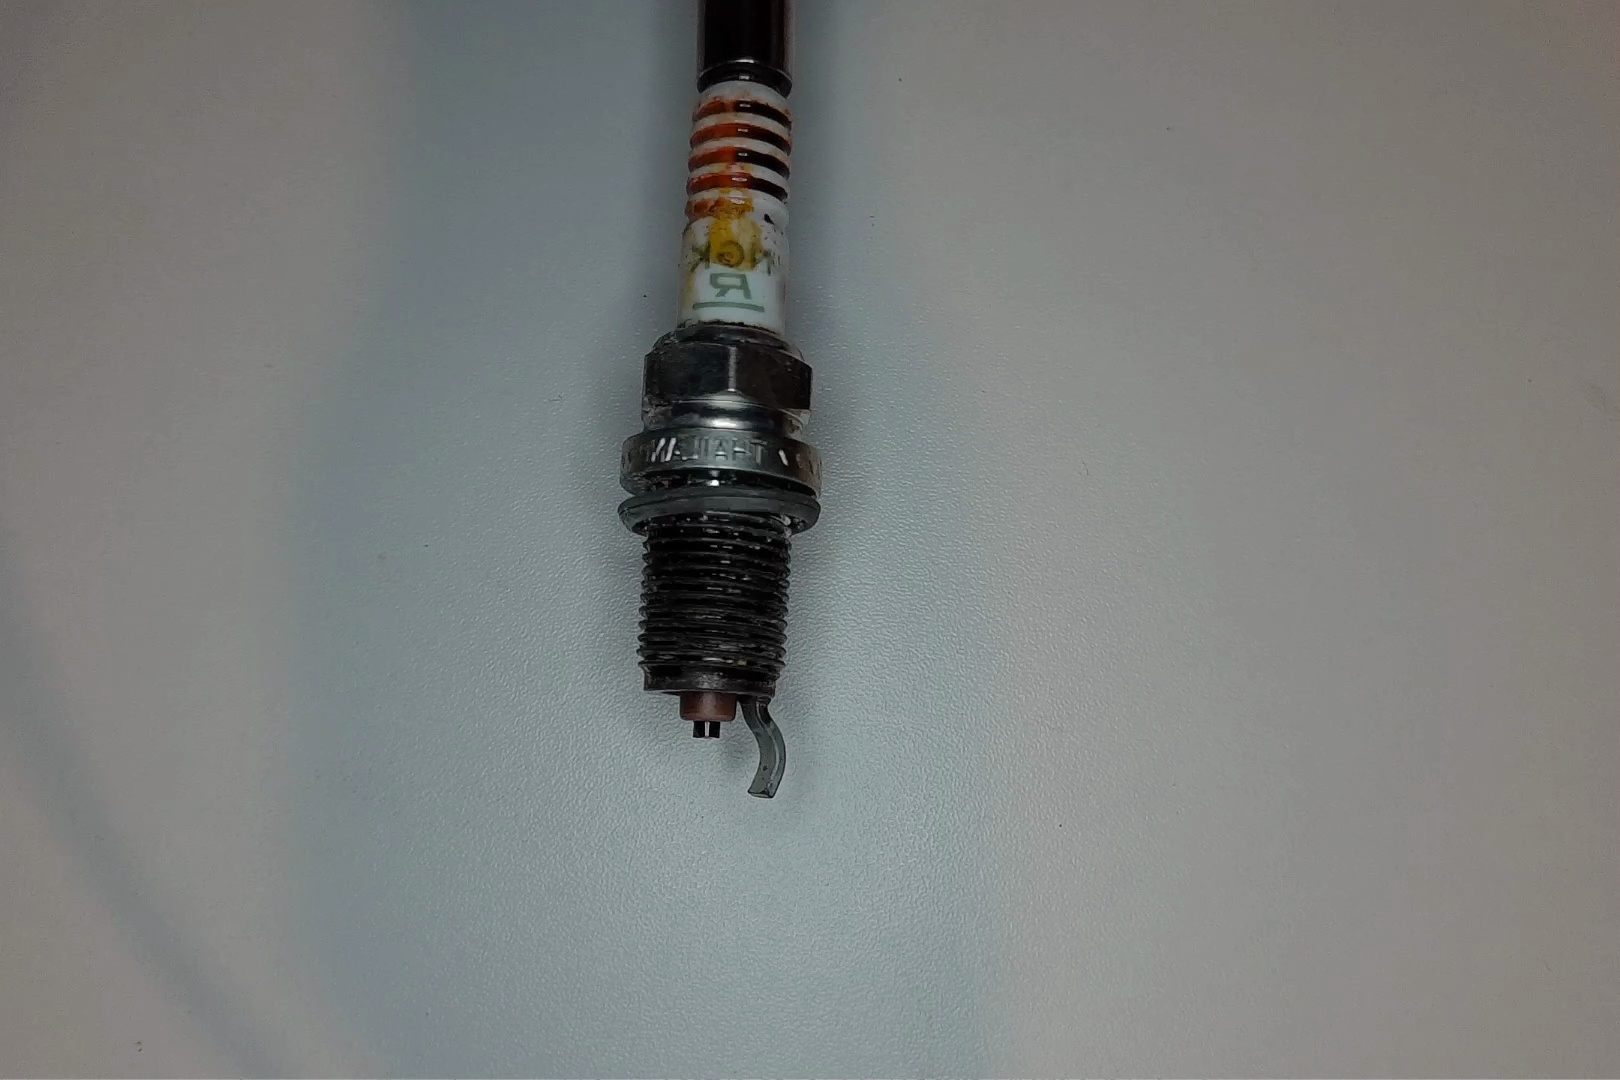
Label: anomaly